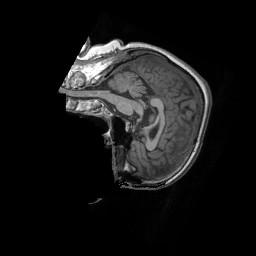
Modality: T1w
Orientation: sagittal
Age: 53
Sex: female
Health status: ill
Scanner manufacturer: siemens
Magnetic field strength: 3 T
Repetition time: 1.9 s
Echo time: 0.00247 s